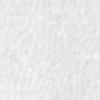
Label: no_change